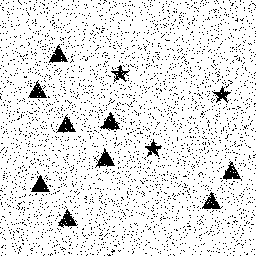
Squares: 0
Triangles: 9
Stars: 3
Total shapes: 12